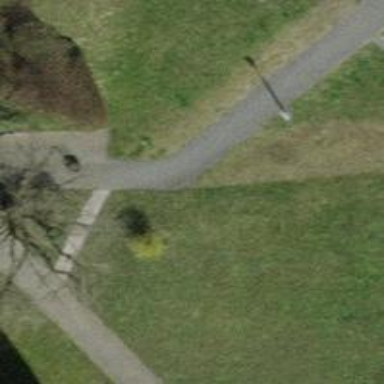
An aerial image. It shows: Footway made of paving stones.